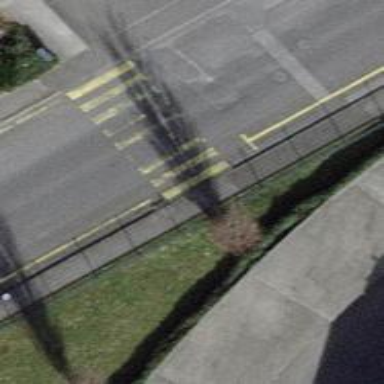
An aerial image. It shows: Marked road crossing.